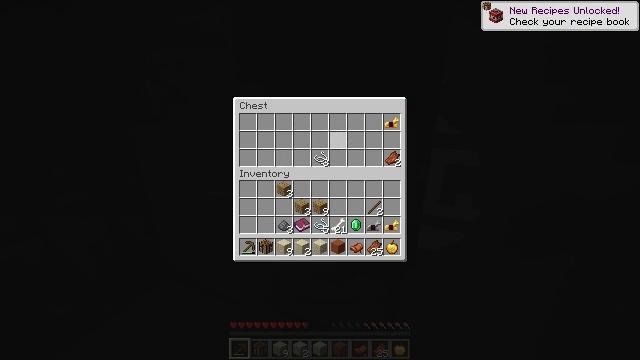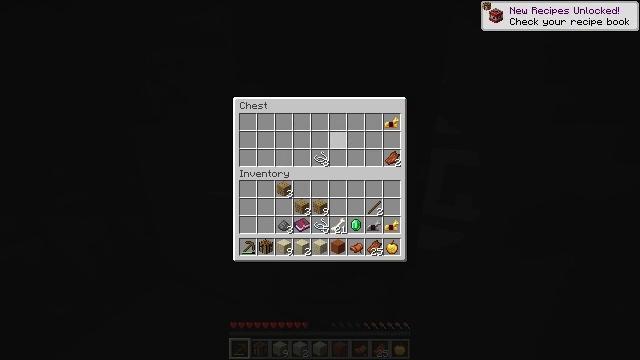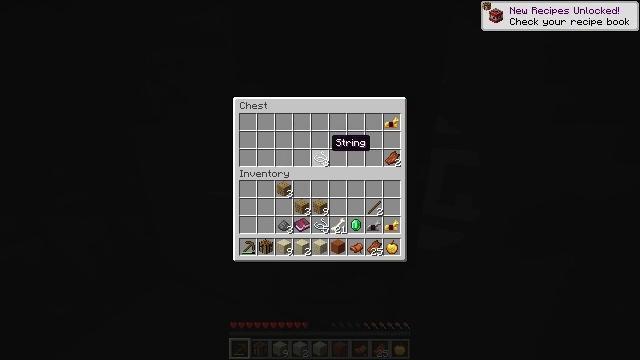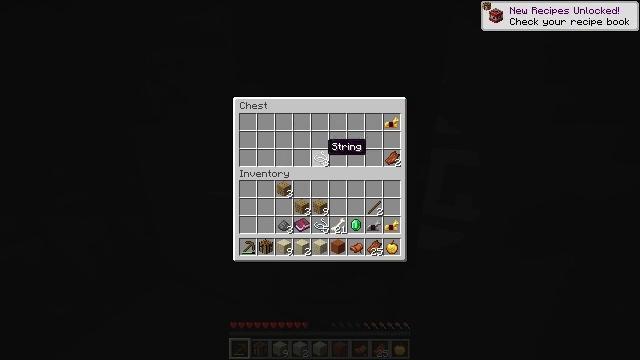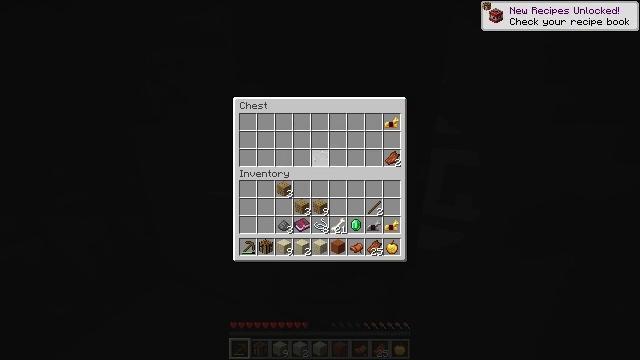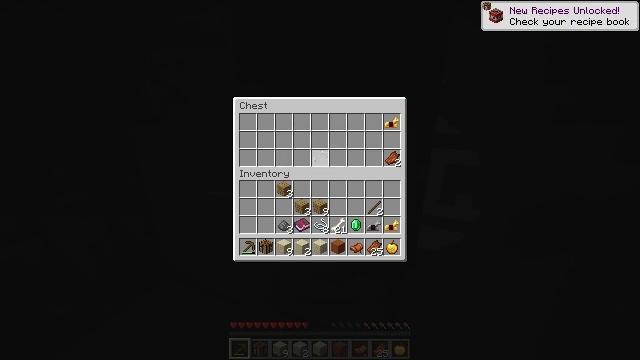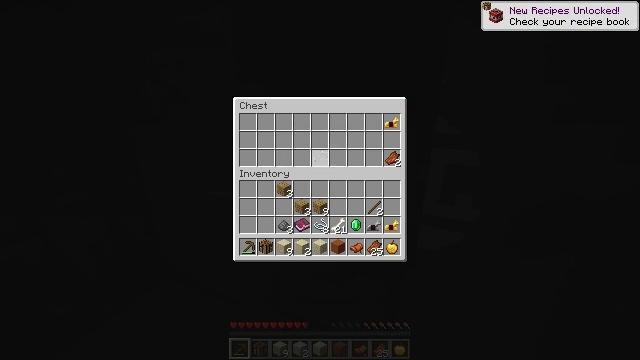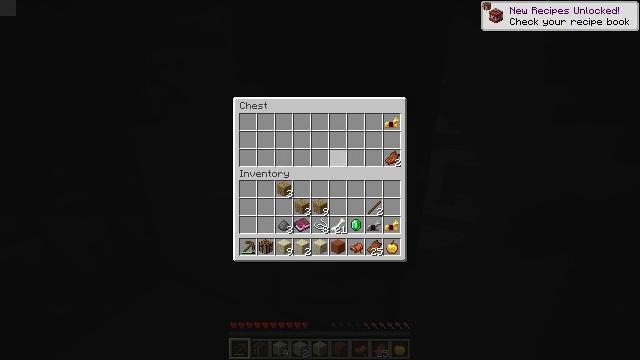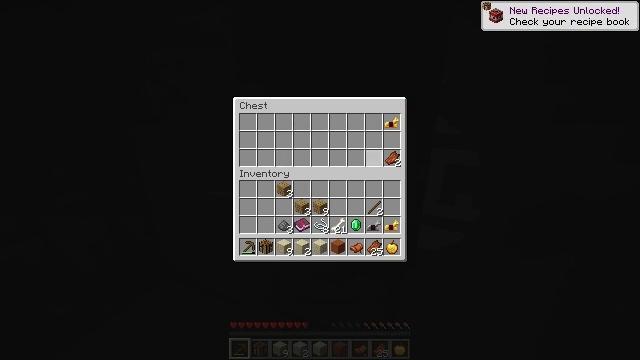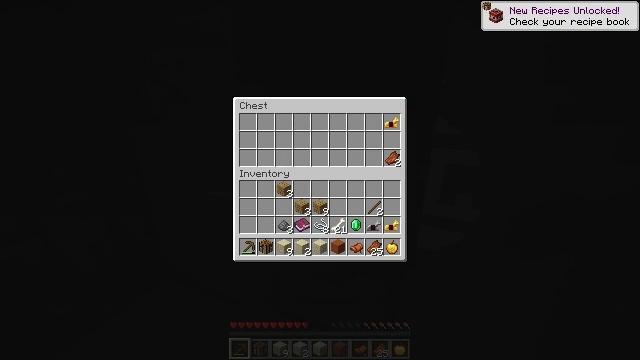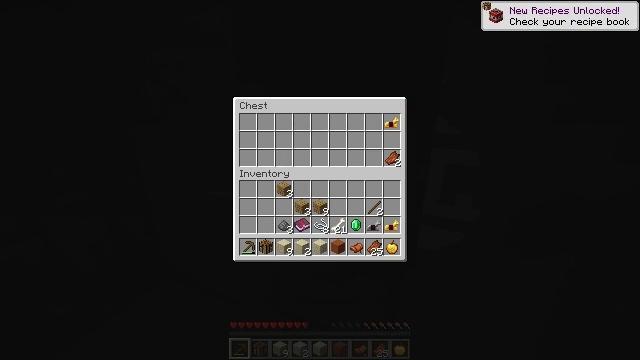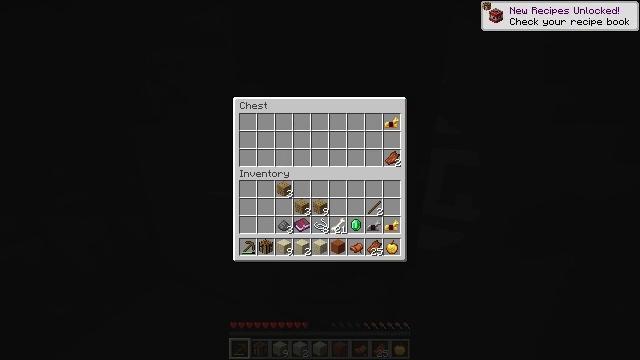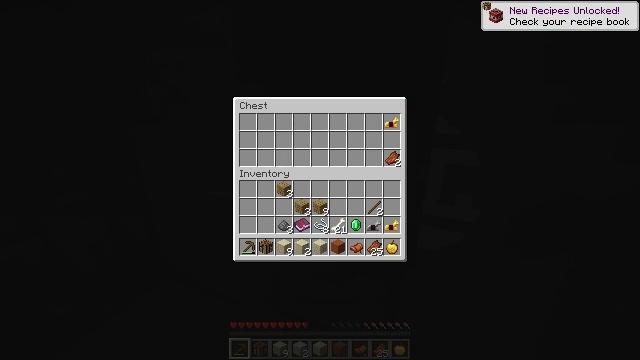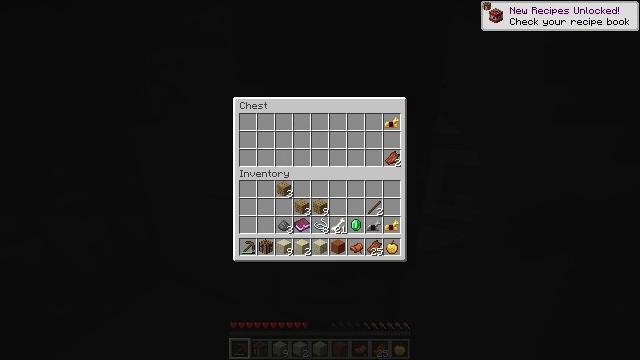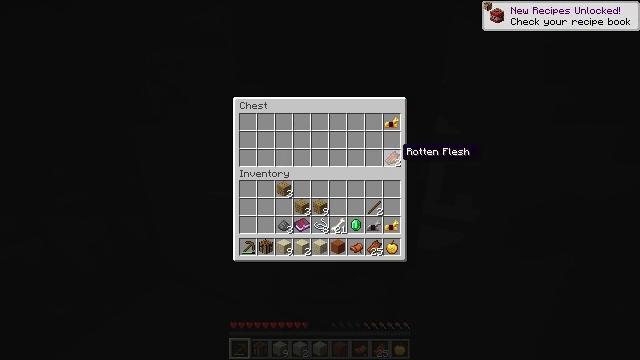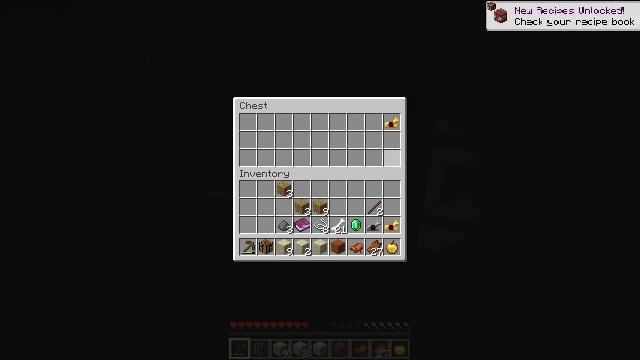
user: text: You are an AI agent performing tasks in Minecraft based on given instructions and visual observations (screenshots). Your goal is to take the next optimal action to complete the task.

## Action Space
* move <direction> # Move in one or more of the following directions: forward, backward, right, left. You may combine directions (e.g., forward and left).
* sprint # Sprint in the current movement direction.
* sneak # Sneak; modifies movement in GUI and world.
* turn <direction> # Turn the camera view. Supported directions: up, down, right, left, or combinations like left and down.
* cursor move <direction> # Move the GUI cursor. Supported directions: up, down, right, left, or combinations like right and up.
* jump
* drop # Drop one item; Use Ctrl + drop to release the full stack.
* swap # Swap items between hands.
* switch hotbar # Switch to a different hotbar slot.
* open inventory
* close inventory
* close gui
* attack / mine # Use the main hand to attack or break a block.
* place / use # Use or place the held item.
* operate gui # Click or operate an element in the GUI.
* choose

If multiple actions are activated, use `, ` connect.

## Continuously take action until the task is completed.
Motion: motion action
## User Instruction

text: Attack the chest to pick it up.
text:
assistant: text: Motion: sneak, operate gui
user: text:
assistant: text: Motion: sneak, cursor move left, operate gui
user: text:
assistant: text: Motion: sneak
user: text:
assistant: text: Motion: sneak, operate gui
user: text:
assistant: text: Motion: sneak, operate gui
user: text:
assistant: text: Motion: sneak, operate gui
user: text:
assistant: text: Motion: sneak, cursor move right
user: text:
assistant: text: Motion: sneak, cursor move right
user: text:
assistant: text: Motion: sneak, cursor move right
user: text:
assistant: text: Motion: sneak
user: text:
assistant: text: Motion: sneak
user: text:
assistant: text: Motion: sneak
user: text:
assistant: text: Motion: sneak
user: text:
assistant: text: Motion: sneak
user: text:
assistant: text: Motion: sneak, operate gui
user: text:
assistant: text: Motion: sneak, operate gui
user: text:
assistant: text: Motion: sneak, operate gui
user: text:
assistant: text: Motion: sneak, cursor move up
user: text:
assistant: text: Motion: sneak, cursor move up
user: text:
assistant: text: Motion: sneak
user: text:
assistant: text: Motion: sneak, operate gui
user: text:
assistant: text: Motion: sneak, operate gui
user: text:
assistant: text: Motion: sneak, operate gui
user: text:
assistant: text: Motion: sneak
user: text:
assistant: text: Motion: sneak
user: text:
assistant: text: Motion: sneak
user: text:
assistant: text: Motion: no_op
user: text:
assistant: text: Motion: cursor move left
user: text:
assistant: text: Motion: turn left, close gui
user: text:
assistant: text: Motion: turn left